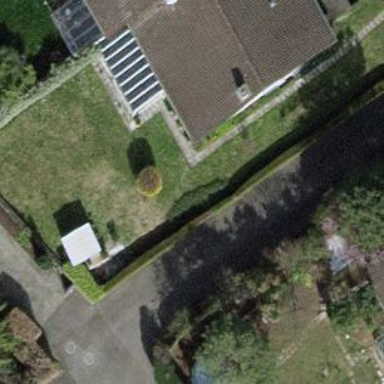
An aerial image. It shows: Garden surrounded by fence.